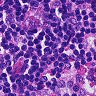
Metastatic tissue present: no